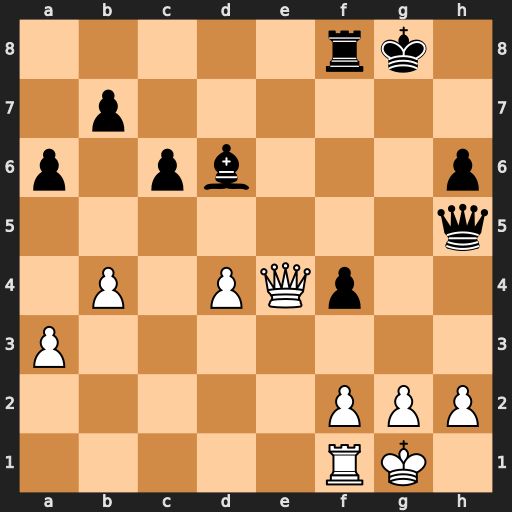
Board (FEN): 5rk1/1p6/p1pb3p/7q/1P1PQp2/P7/5PPP/5RK1
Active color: w
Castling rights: -
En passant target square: -
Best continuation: Qe6+ Rf7 Qxd6